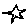
Label: star